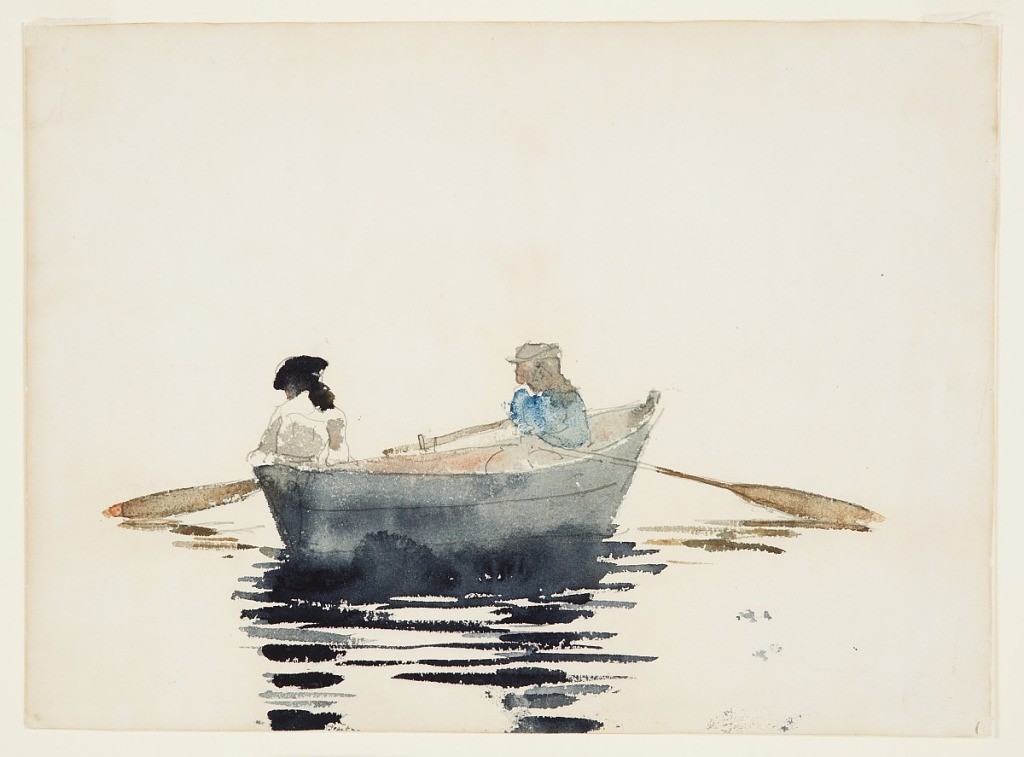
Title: Two Girls in a Rowboat
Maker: Winslow Homer, American, 1836–1910
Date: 1880
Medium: Brush and watercolor, graphite on heavy cream wove paper
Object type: Drawing
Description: Two girls (female figures) in a rowboat rest in the middle of a river, each caught up in her own thoughts, the oars limp and neglected.